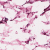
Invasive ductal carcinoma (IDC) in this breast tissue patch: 0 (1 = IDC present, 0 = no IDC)